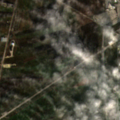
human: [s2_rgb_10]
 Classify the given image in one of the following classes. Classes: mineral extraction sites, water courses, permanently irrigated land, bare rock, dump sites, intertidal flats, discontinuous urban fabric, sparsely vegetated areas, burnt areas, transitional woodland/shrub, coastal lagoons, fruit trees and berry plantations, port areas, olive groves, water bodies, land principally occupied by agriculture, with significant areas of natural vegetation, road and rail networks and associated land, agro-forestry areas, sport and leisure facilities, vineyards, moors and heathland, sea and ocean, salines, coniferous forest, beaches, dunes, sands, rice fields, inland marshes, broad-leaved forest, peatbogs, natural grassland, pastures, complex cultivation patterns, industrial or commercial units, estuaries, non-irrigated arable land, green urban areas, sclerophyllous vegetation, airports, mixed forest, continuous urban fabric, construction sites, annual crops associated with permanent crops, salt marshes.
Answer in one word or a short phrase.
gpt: industrial or commercial units, airports, non-irrigated arable land